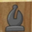
Piece: bB